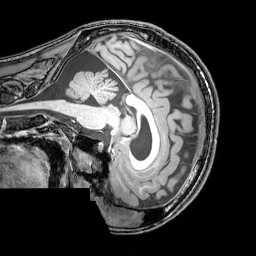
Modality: T1w
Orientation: sagittal
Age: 21
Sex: male
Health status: healthy
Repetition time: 0.081 s
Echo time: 0.037 s